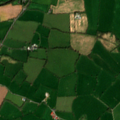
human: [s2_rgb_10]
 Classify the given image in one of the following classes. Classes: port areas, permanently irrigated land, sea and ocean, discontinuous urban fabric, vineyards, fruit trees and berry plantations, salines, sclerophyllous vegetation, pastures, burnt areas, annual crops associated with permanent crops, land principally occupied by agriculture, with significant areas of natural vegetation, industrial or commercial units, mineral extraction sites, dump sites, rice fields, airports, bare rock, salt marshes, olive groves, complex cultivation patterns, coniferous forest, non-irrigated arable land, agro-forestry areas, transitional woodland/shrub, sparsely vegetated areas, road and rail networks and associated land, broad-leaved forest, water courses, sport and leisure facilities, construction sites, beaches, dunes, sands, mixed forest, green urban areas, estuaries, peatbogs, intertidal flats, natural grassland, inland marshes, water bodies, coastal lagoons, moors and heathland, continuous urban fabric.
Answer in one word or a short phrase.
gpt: pastures, broad-leaved forest